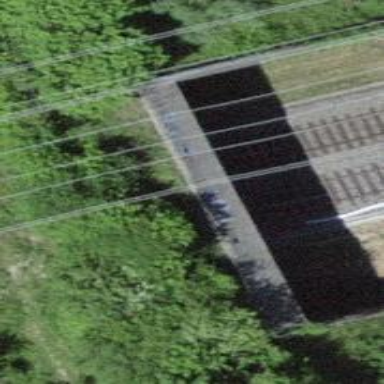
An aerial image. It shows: Rail tunnel with electrified contact line. There is one track running through the tunnel.